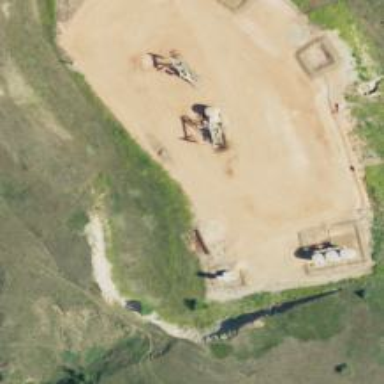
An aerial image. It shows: Petroleum well.